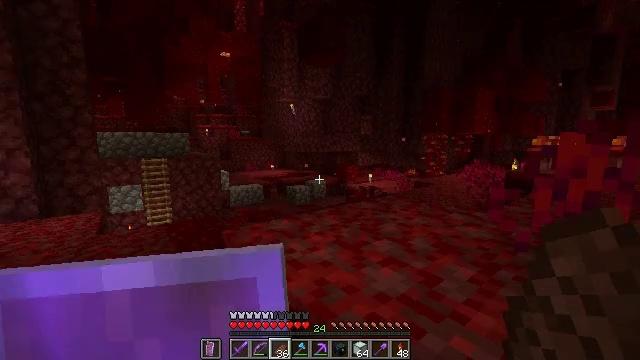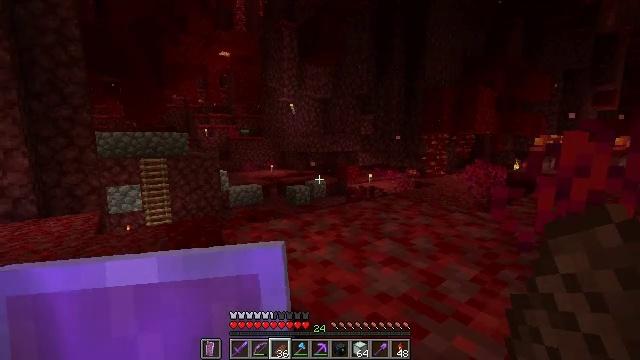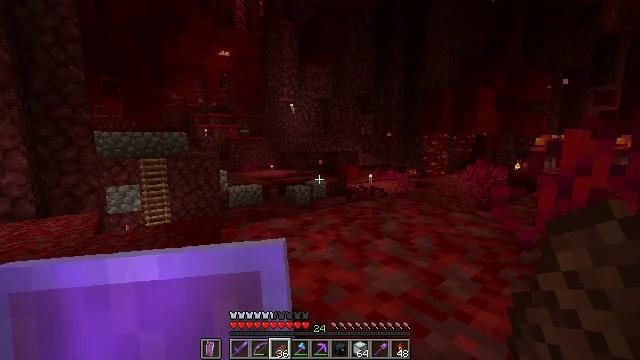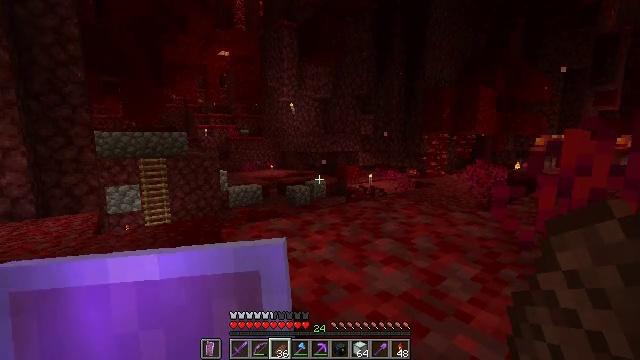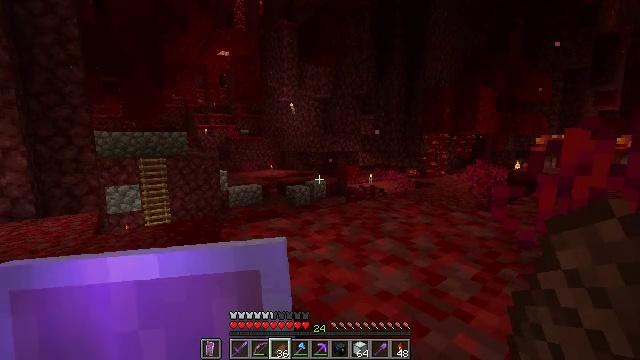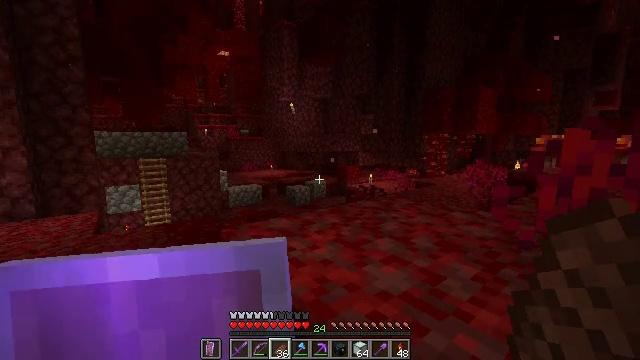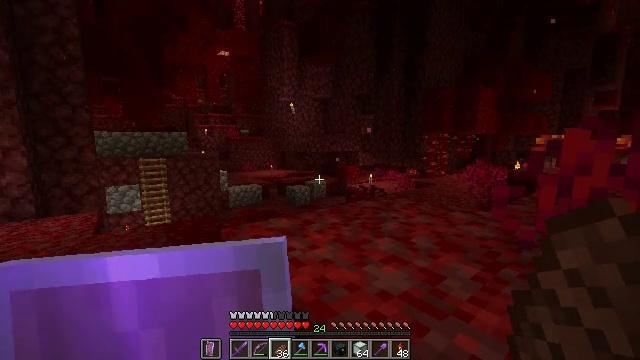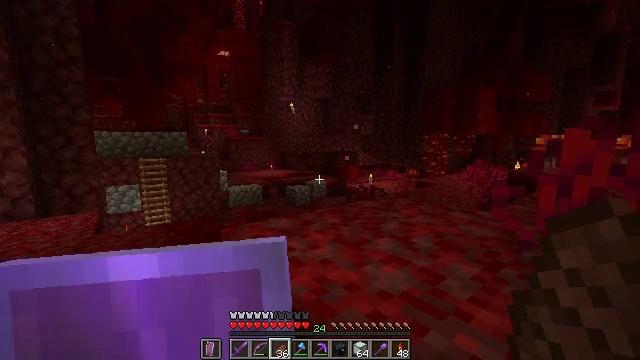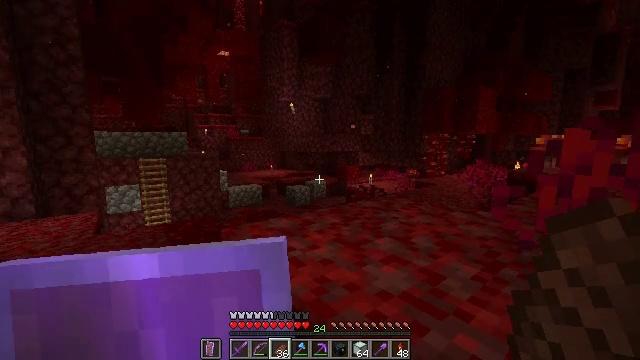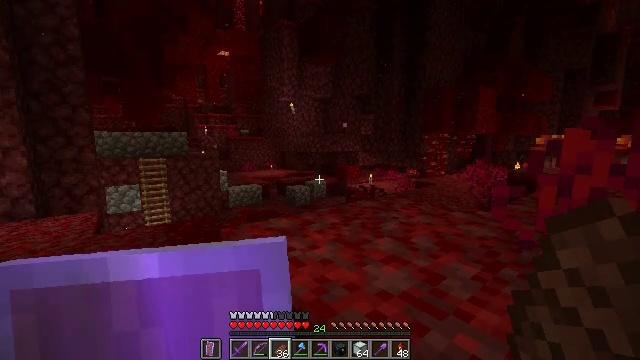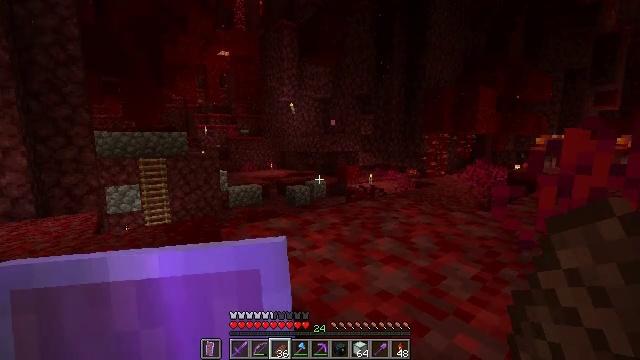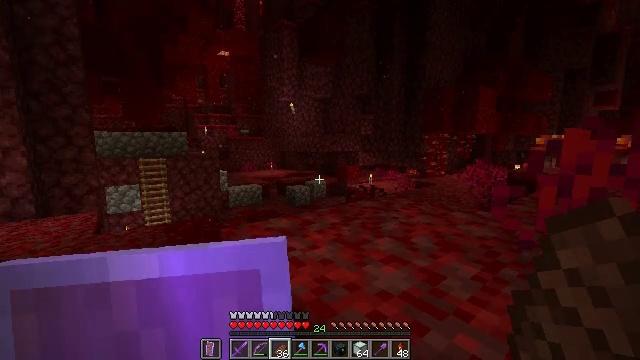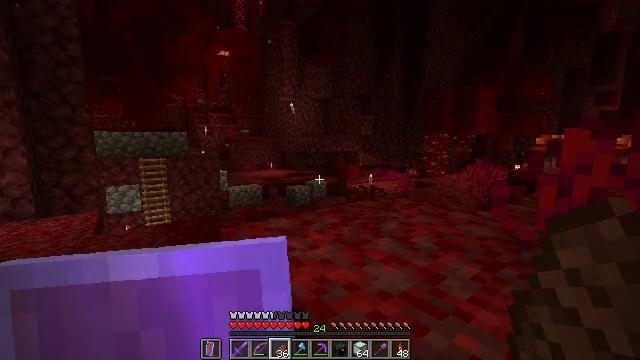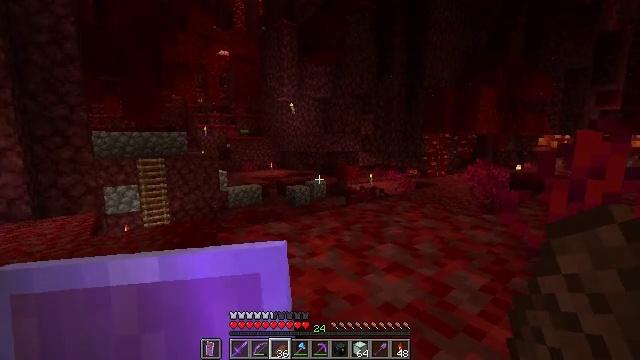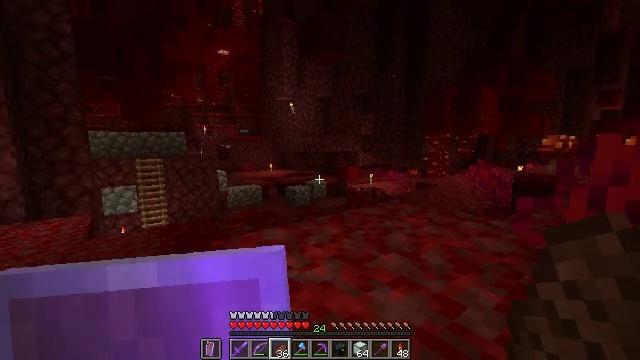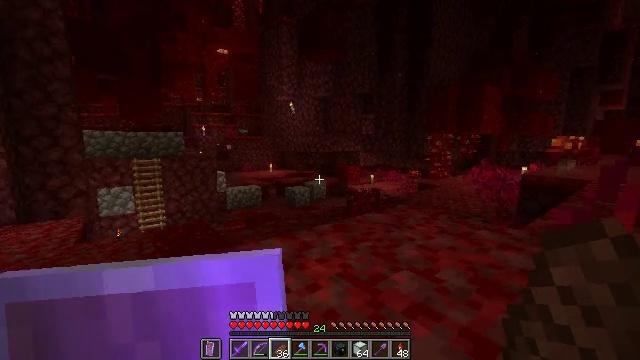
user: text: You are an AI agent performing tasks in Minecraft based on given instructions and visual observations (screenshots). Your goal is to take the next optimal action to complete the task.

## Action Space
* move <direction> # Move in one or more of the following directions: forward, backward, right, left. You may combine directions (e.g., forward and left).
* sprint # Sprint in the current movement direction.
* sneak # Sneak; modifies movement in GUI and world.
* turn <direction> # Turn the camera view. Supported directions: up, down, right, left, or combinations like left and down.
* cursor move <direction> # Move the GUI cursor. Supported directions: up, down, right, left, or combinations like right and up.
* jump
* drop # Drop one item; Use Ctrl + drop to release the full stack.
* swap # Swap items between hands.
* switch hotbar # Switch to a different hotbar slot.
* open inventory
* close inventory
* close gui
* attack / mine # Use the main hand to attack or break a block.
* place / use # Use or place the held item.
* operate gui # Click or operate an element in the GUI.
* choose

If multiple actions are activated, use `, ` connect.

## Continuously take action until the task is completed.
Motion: motion action
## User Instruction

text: Hunt animals.
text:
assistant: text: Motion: no_op
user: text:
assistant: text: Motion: no_op
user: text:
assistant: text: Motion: no_op
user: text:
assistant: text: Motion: no_op
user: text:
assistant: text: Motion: no_op
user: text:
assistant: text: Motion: no_op
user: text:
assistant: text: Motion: no_op
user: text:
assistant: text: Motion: no_op
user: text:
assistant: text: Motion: no_op
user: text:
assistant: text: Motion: no_op
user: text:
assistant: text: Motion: no_op
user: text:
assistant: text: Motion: no_op
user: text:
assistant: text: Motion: move forward
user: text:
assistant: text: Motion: move forward
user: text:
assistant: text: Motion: move forward
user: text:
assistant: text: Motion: move forward and move left
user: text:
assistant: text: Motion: move forward and move left, turn right and down
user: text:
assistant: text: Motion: move forward and move left, turn right and down
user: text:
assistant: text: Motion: move forward and move left, turn right
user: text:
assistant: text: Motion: move forward and move left
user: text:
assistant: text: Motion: move forward and move left, turn right
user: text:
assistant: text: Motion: move forward and move left, turn right
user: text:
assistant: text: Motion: move forward and move left, turn right
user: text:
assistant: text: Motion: move forward and move left, turn right and up
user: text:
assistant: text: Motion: move forward, turn right and up
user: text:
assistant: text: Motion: no_op
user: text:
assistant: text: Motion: no_op
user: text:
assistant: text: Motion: no_op
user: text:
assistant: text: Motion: no_op
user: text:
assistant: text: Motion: no_op